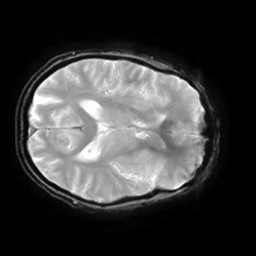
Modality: T2starw
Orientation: axial
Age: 65
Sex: female
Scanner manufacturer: ge
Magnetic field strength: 3 T
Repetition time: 0.65 s
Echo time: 0.02 s